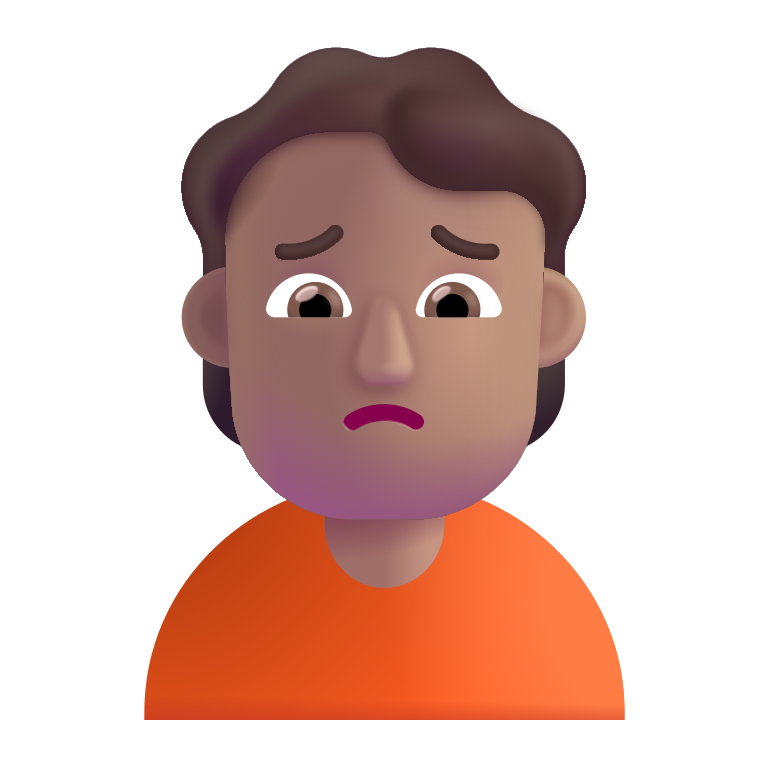
person frowning color